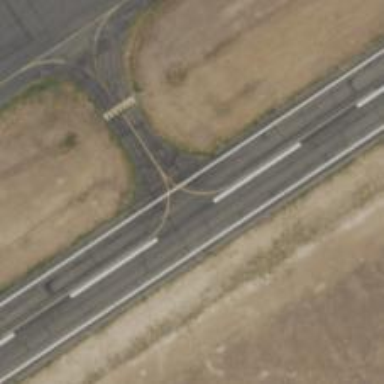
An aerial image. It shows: View of taxiway at the airport.